Question: I am making a chat that functions similar to the one below:

When a user clicks the message bubble, I need it to raise both the UITextField AND the UITableView (with the table view above the text-box of course). And similarly, when they send or retract the message, it should go back down to what it was.
I tried the solution posted <URL>
Two notifications:
'''
[[NSNotificationCenter defaultCenter] addObserver:self selector:@selector(keyboardWillHideOrShow:) name:UIKeyboardWillHideNotification object:nil];
[[NSNotificationCenter defaultCenter] addObserver:self selector:@selector(keyboardWillHideOrShow:) name:UIKeyboardWillShowNotification object:nil];
'''
And the actual function:
'''
- (void)keyboardWillHideOrShow:(NSNotification *)note
{
NSDictionary *userInfo = note.userInfo;
NSTimeInterval duration = [[userInfo objectForKey:UIKeyboardAnimationDurationUserInfoKey] doubleValue];
UIViewAnimationCurve curve = [[userInfo objectForKey:UIKeyboardAnimationCurveUserInfoKey] intValue];
CGRect keyboardFrame = [[userInfo objectForKey:UIKeyboardFrameEndUserInfoKey] CGRectValue];
CGRect keyboardFrameForTextField = [self.myTextField.superview convertRect:keyboardFrame fromView:nil];
CGRect newTextFieldFrame = self.myTextField.frame;
newTextFieldFrame.origin.y = keyboardFrameForTextField.origin.y - newTextFieldFrame.size.height;
[UIView animateWithDuration:duration delay:0 options:UIViewAnimationOptionBeginFromCurrentState | curve animations:^{
self.myTextField.frame = newTextFieldFrame;
} completion:nil];
}
'''
But it has two problems:
1. I'm not sure how to raise the tableview on top of the keyboard
2. When the keyboard goes back down, the input box disappears entirely.
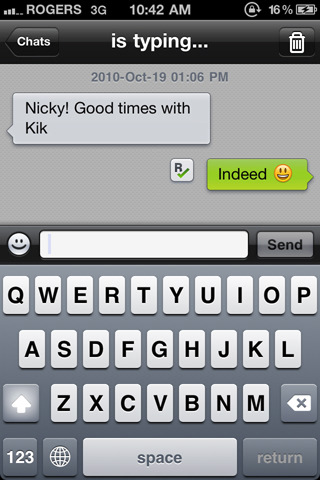
Answer: This might help....Cant take credit for it but for the life of me I cant remember where it came from...helped me with a project at one point though so this is how I used it.
This will move the view up and down when the keyboard is called/dismissed based on a BOOL value YES or NO. This way also allows you to have a bit more control over other aspects of it.
'''
- (void) animateTextField: (UITextField*) textField up: (BOOL)up
{
const int movementDistance = 100;
const float movementDuration = 0.3f;
int movement = (up ? -movementDistance : movementDistance);
[UIView beginAnimations: @"anim" context: nil];
[UIView setAnimationBeginsFromCurrentState: YES];
[UIView setAnimationDuration: movementDuration];
self.view.frame = CGRectOffset(self.view.frame, 0, movement);
[UIView commitAnimations];
}
'''
And then to implement it:
'''
-(IBAction)goingup:(id)sender
{
//Bounces the text field up for editing
[self animateTextField: yourtextfield up: YES];}
}
-(IBAction)backdown:(id)sender
{
//Bounces it back when keyboard is dismissed
[self animateTextField: yourtextfield up: NO];
}
'''
Connect the actions to your text fields Editing did begin and Editing did end outlets and you're set.
Hope that helps.